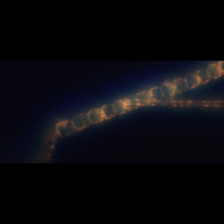
Taxon: Skeletonema
Group: Diatoms